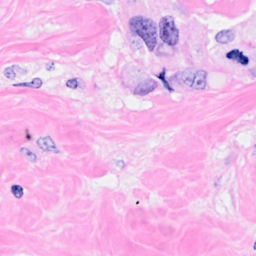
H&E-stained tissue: Breast